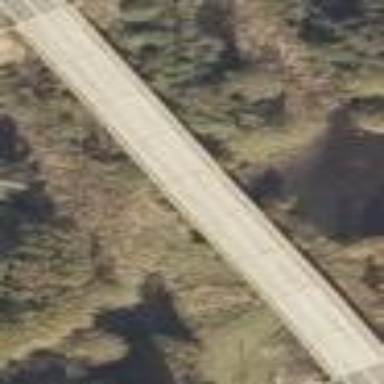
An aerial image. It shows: Man-made bridge.